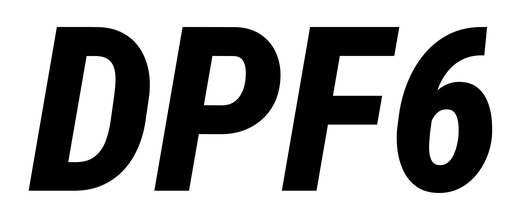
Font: Roboto-Italic_Condensed_ExtraBold_Italic